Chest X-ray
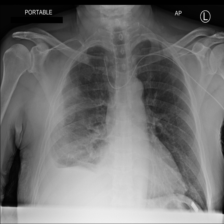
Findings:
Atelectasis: negative
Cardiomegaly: negative
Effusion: positive
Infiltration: negative
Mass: positive
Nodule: negative
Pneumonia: negative
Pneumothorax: negative
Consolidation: negative
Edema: negative
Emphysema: negative
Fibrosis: negative
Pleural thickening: negative
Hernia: negative